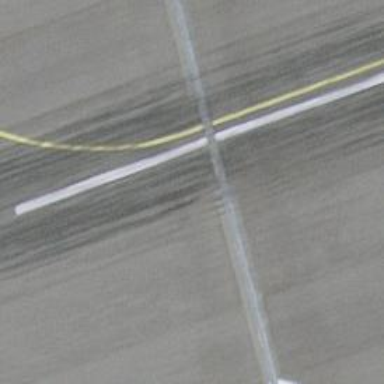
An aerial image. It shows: Arresting gear at the airport.